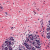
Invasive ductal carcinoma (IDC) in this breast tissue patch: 0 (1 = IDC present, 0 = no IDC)